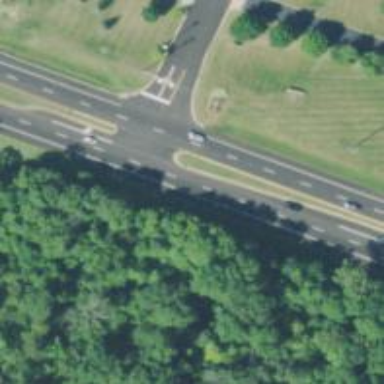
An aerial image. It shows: Trunk highway.